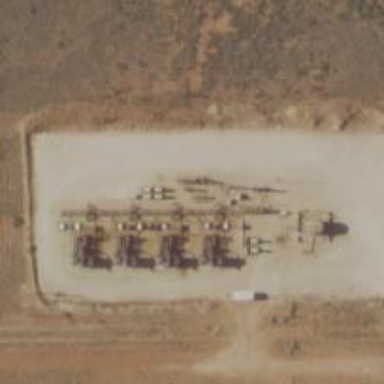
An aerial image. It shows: Petroleum well that is man-made.